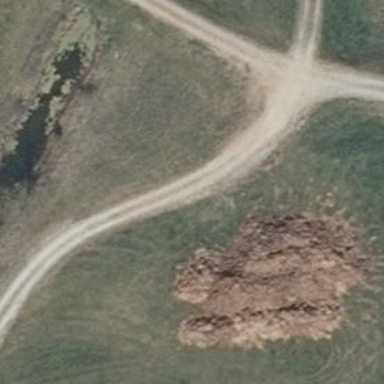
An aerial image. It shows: Gravel track with grade3 tracktype.